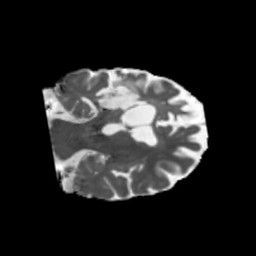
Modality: MD
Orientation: coronal
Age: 58
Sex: male
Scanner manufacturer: siemens
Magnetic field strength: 3 T
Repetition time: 5.47 s
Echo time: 0.0854 s